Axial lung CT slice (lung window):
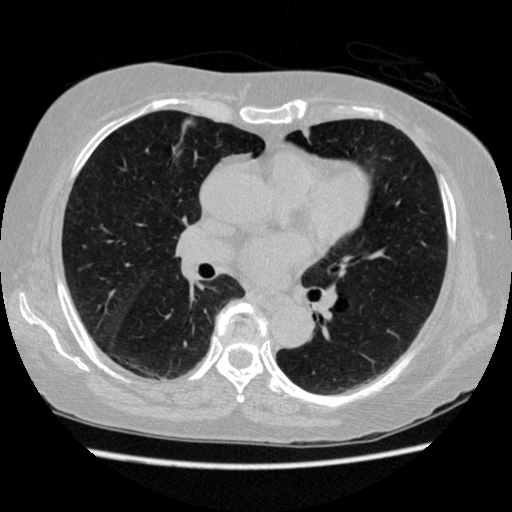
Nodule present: no